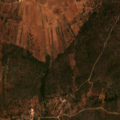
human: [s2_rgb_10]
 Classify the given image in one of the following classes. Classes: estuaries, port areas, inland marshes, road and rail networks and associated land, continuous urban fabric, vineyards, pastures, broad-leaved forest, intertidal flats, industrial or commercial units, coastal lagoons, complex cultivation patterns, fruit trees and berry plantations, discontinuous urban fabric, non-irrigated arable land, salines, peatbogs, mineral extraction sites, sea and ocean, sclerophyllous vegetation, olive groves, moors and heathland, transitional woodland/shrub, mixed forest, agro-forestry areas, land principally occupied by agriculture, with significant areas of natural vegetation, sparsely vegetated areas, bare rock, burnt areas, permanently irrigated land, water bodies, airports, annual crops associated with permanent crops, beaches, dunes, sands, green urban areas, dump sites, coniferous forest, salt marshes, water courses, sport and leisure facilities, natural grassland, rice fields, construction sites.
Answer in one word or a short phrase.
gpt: fruit trees and berry plantations, complex cultivation patterns, agro-forestry areas, sclerophyllous vegetation